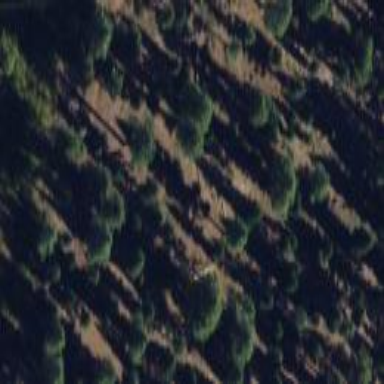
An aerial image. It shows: Evergreen needle-leaved forest.